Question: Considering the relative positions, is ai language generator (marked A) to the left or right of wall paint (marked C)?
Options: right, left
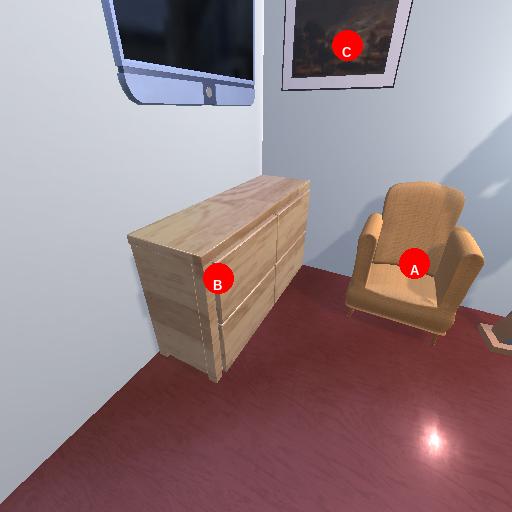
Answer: right